Над тонкостенным металлическим шаром, радиус которого $R=5~см$, на высоте $h=10~см$ находится капельница с заряженной жидкостью. Капли жидкости падают из капельницы в небольшое отверстие в шаре (см. рисунок).
Определите максимальный заряд $Q_{0}$, который накопится на шаре, если заряд каждой капли $q=1.8 \cdot 10^{-11}~Кл$. Радиус капель $r=1~мм$.
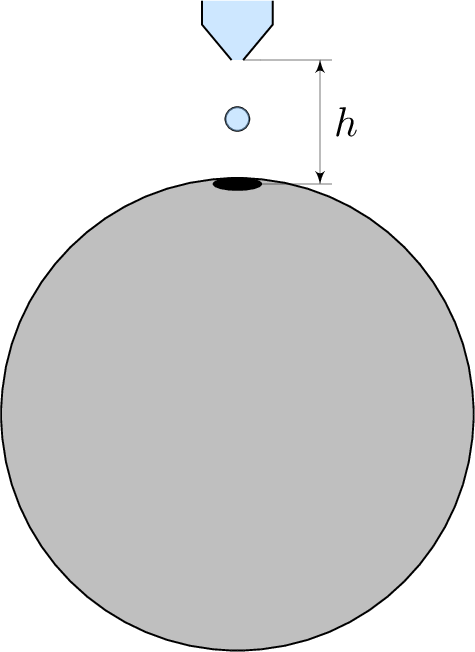
Решение: Максимальное количество капель, попавших в отверстие шара, ограничивается его объемом:$$n_{1}=\frac{(4 / 3) \pi R^{3}}{(4 / 3) \pi r^{3}}=\left(\frac{R}{r}\right)^{3}=1.25 \cdot 10^{5}.$$Заряд, накапливающийся в шаре по мере падения капель, отталкивает вновь падающие капли. Обозначим через $Q=n_{2} q$ заряд шара, здесь $n_{2}$ — число капель, попавших в шар. Запишем закон сохранения энергии:$$m g h+k \frac{q Q}{R+h}=\frac{m v^{2}}{2}+k \frac{q Q}{R},$$где $m=(4 / 3) \pi r^{3} \rho$ — масса капли, $\rho=10^{3}~кг/м^{3}$ — плотность воды, $v$ — скорость капли при попадании в отверстие шара $k=\frac{1}{4 \pi \varepsilon_{0}}$. При условии, когда $Q_{0}$ максимален, скорость $v=0$, и тогда$$m g h+k \frac{q Q_{0}}{R+h}=k \frac{q Q_{0}}{R}.$$Отсюда получаем$$Q_{0}=\frac{m g R(R+h)}{k q} \approx 1.9 \cdot 10^{-6}~Кл.$$Проверим, уместятся ли в шаре все капли, несущие такой заряд:$$n_{2 \mathrm{max} }=\frac{m g R(R+h)}{k y^{2}} \approx 1.06 \cdot 10^{5} < n_{1}.$$
Ответ: $$ Q_{0}=\frac{m g R(R+h)}{k q} \approx 1.9 \cdot 10^{-6}~Кл. $$
Темы:
T, Напряженность, Электромагнетизм, Всероссийские, Потенциальный барьер